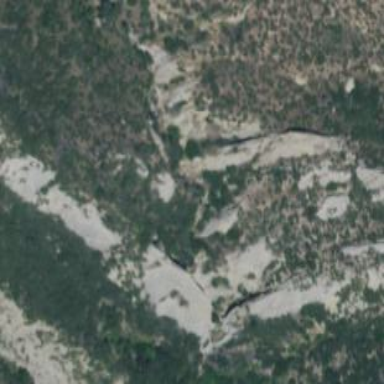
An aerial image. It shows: Landscape dominated by bare rock.